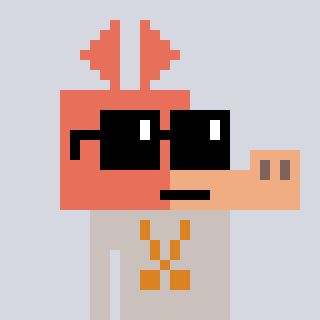
a pixel art character with square black sunglasses, a aardvark-shaped head and a foggrey-colored body on a cool background